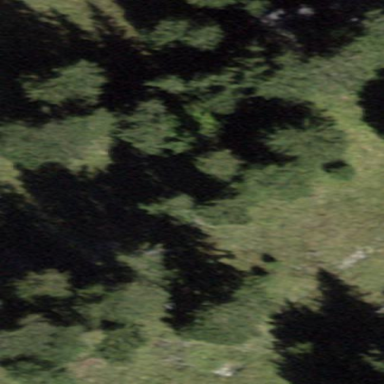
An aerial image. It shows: Forest area.